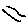
Label: line